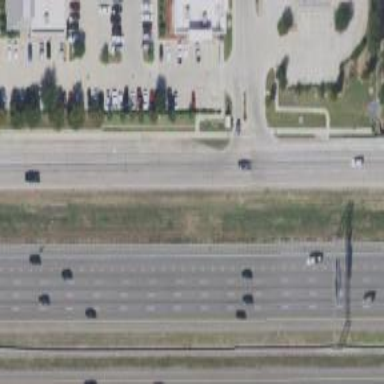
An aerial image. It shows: Secondary road with frontage road.